Question: I am trying to build an app in android studio and I am encountering an error which has only started to come up recently. As far as I am aware I have not changed any settings or amended any system files which would cause the error to happen. I have tried reinstalling android studio but the error is still happening so I am starting to think it is a coding issue. The error is below:
'''
Gradle task[clean, :app:generateDebugSources,:app:generateDebugAndroidTestSources, :app:mockableAndroidJar, :app:prepareDebugUnitTestDependencies, :appcompileDebugSources, :app:complieDebugSources, :app: compileDebugAndroidTestSources, :app:compileDebugUnitTestSources]
C:\Users\Stuart\Documents\TourApp\App\src\androidTest\java\com\example\android\tourapp\ExampleInstrumentedTest.java
error: package android.support.test does not exist
error: package android.support.test.runner does not exist
error: package android org.junit does not exist
error: package android org.junit.runner does not exist
error: package android org.junit does not exist
error: cannot find symbol class RunWith
error: cannot find symbol class Test
error: cannot find symbol variable InstrumentationRegistry
Execution failed for task ':app:compileDebugAndroidTestJavaWithJavac'.
Compilation failed; see the compiler error output for details.
'''
Any ideas what could be causing this?

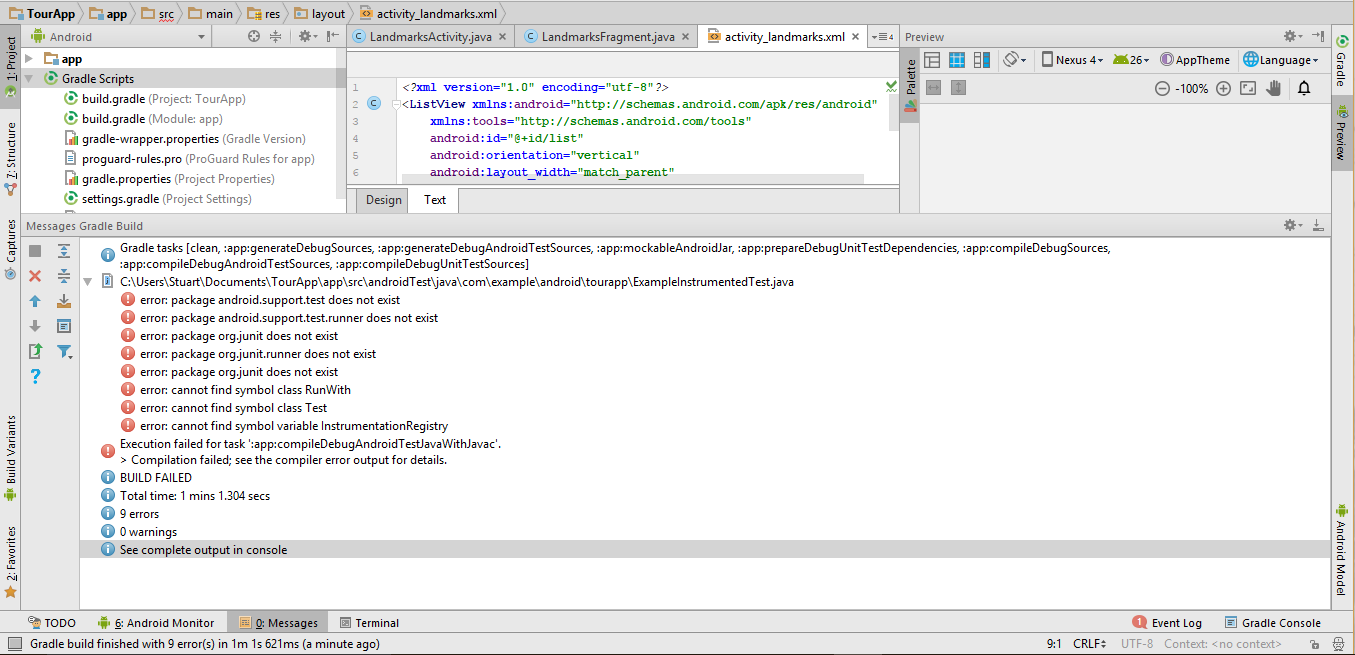
Answer: Try adding following lines under dependencies section in 'app/build.gradle' file
'''
dependencies {
testImplementation 'junit:junit:4.12'
//androidTestCompile 'junit:junit:4.12'
}
'''
Also, you can use 'androidTestCompile 'junit:junit:4.12'' as an alternate.